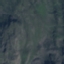
Label: HerbaceousVegetation